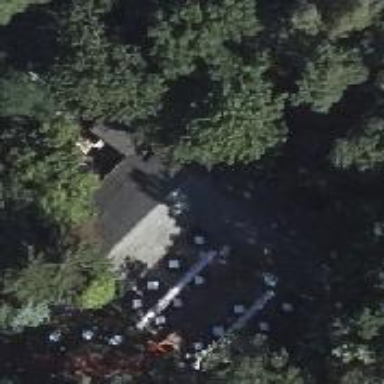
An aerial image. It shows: Restaurant in building.